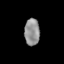
Tissue: lung
Cell type: Others
Senescence score: 0.2234
Nuclear area (px): 398
Mean DAPI intensity: 145.719